Question: I can do it with classic 'boxplot'. Here we use the built-in data: 'PlantGrown' as example.
'''
attach(PlantGrowth)
boxplot(weight~group,data=PlantGrowth,xaxt="n")
PlantGrowthSum=ddply(PlantGrowth,.(group),summarise,sum=length(weight))
> PlantGrowthSum
group sum
1 ctrl 10
2 trt1 10
3 trt2 10
axis(1,1:3,paste(PlantGrowthSum$group,"(",PlantGrowthSum$sum,")",sep=""))
'''

Here is a question, how about 'ggplot2'?
'''
library(ggplot2)
bp <- ggplot(data=PlantGrowth, aes(x=group, y=weight, fill=group))
+ geom_boxplot()
+theme(axis.text.x=element_blank())
+theme(axis.text.x=1:3)
bp
'''
But it failed. Any clues about which parameter should be set up?
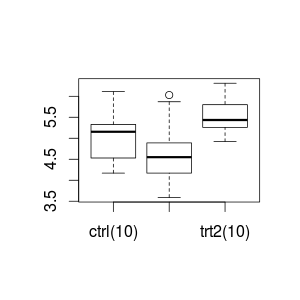
Answer: As in this case x values are discrete, you should use 'scale_x_discrete()' to set labels for the x axis.
'''
bp <- ggplot(data=PlantGrowth, aes(x=group, y=weight, fill=group))+
geom_boxplot()
bp+scale_x_discrete(labels=paste(PlantGrowthSum$group,"(",PlantGrowthSum$sum,")",sep=""))
'''

More information and example about scales and other elements of ggplot2 plot can be found in ggplot2 documentation <URL>.